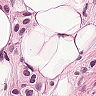
Metastatic tissue present: yes